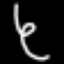
Label: squiggle